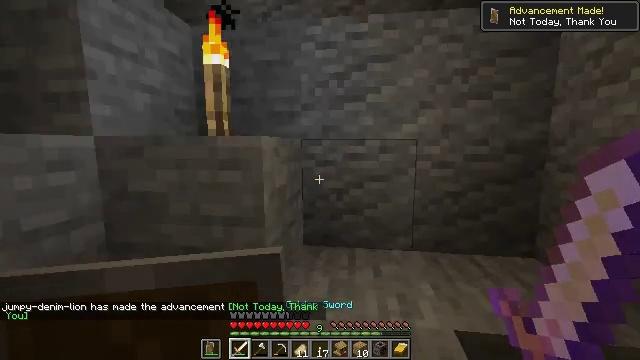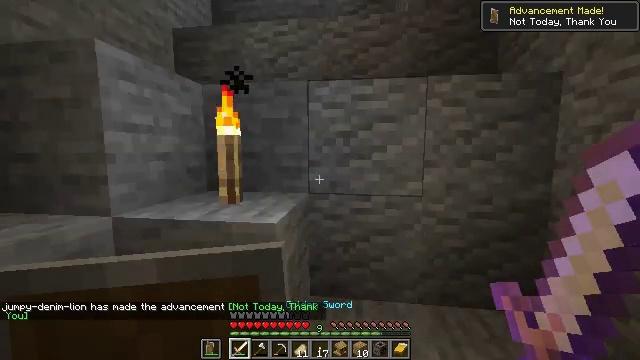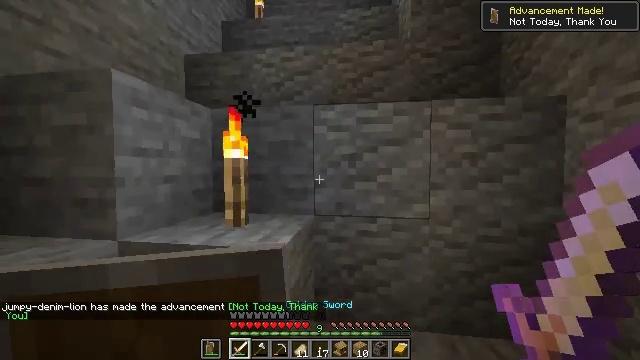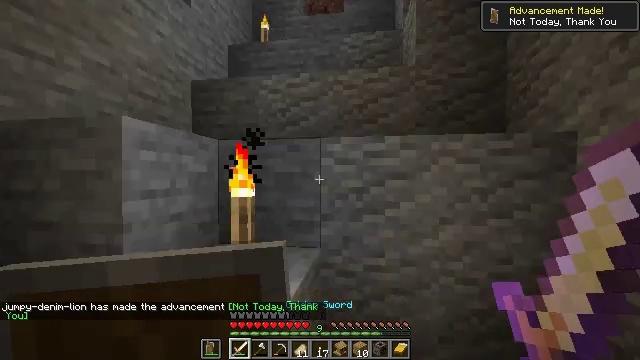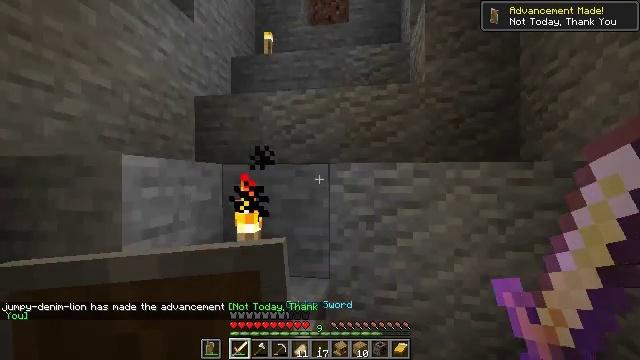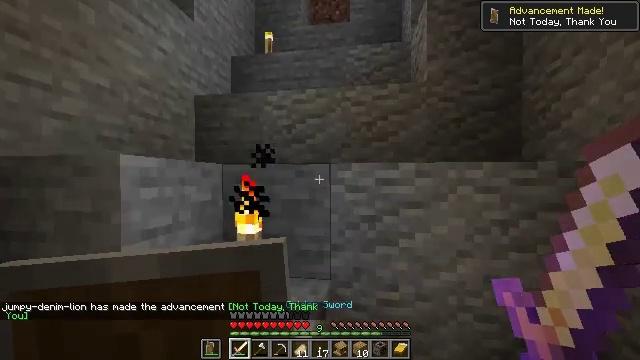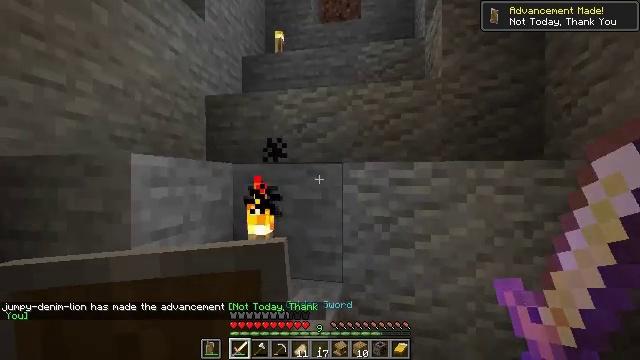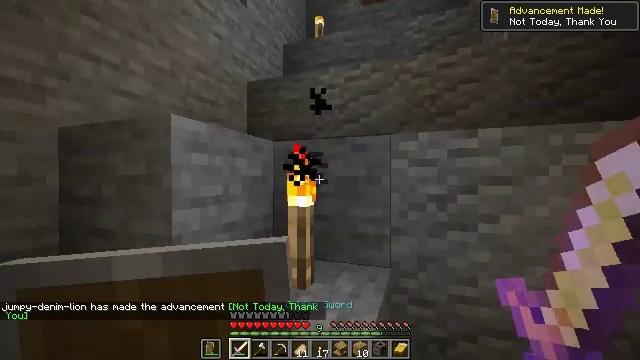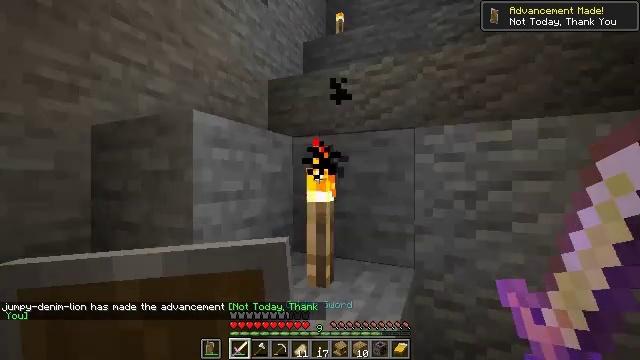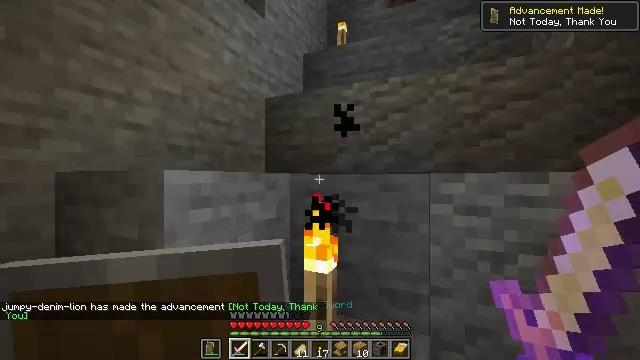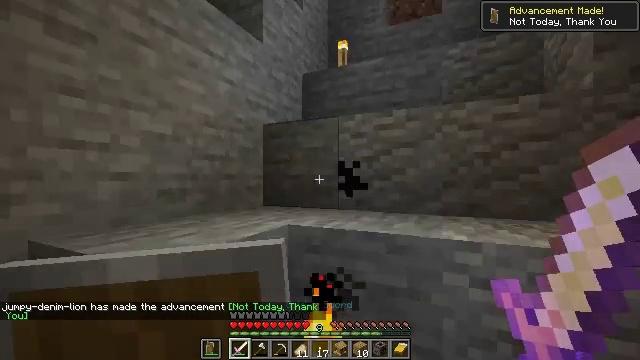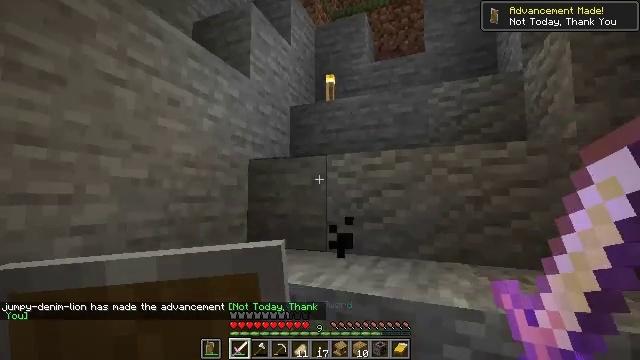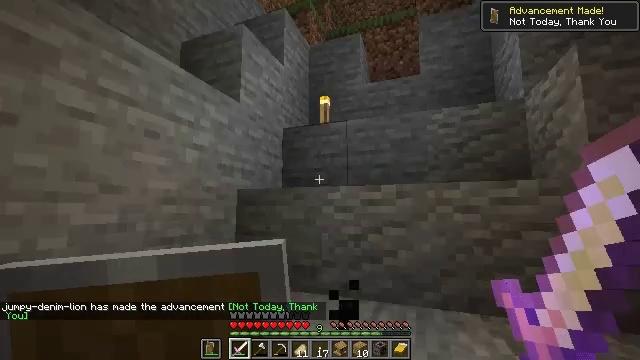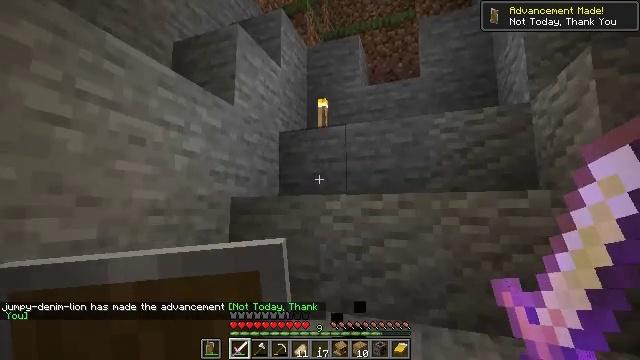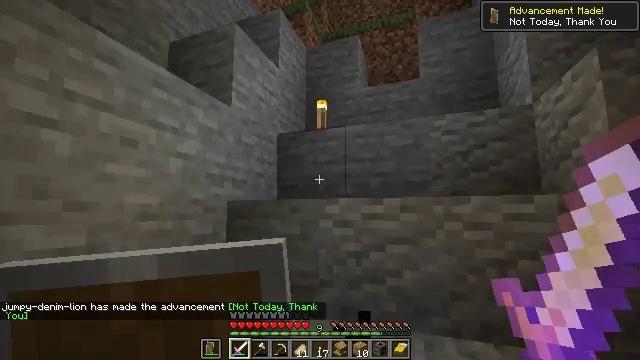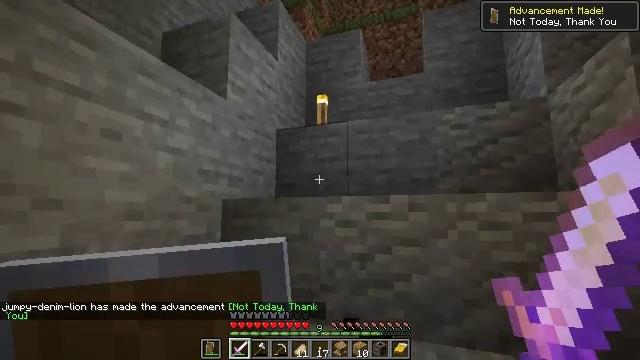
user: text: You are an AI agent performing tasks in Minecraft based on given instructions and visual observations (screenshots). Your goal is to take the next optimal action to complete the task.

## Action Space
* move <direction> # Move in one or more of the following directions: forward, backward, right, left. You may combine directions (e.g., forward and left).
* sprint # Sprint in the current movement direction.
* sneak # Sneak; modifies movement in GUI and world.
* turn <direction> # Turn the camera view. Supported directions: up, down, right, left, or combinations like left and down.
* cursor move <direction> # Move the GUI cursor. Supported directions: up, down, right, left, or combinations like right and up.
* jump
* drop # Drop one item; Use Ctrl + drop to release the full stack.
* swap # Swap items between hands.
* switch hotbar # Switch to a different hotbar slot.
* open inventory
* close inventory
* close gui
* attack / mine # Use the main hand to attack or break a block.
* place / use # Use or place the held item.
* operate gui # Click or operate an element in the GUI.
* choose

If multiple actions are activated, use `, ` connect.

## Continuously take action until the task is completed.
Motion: motion action
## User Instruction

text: Harvest sugar cane from the plant.
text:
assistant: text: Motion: move forward, turn up, jump
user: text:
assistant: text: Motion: move forward, turn left and up, jump
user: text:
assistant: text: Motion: move forward, turn up, jump
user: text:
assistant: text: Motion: move forward, jump
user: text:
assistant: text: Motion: move forward
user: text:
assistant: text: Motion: move forward, turn left
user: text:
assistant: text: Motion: move forward, turn left
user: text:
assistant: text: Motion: move forward, turn left, jump
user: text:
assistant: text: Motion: move forward, jump
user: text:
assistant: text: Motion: move forward, jump
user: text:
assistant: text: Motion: move forward, turn right and up, jump
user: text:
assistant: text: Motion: move forward, turn right and up, jump
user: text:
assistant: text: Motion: move forward
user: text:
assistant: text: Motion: move forward
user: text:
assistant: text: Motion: move forward
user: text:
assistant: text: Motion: move forward, jump
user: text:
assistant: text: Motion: move forward, jump
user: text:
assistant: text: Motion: move forward, turn right and up, jump
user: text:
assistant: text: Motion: move forward, turn right and up, jump
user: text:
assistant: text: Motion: move forward, turn right and up, jump
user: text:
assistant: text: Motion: move forward, jump
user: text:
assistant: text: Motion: move forward
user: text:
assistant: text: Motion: move forward
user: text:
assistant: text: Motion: move forward, jump
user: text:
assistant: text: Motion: move forward, jump
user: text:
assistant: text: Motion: move forward, jump
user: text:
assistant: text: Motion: move forward, jump
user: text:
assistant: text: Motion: move forward, jump
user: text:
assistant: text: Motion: move forward, turn left and down, jump
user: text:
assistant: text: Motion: move forward, turn left and down